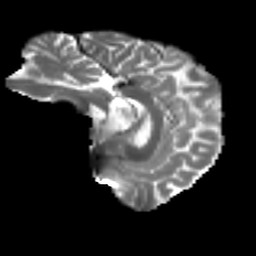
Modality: T2w
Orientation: sagittal
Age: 36
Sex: male
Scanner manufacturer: ge
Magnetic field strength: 3 T
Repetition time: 7.8 s
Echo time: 0.0607 s